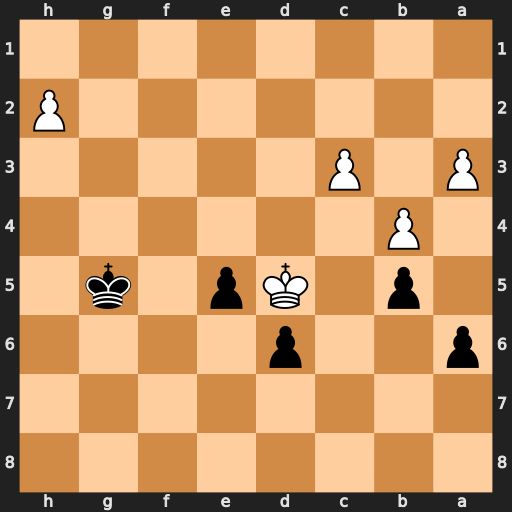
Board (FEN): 8/8/p2p4/1p1Kp1k1/1P6/P1P5/7P/8
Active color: b
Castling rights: -
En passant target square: -
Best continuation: Kf4 h4 e4 h5 e3 h6 e2